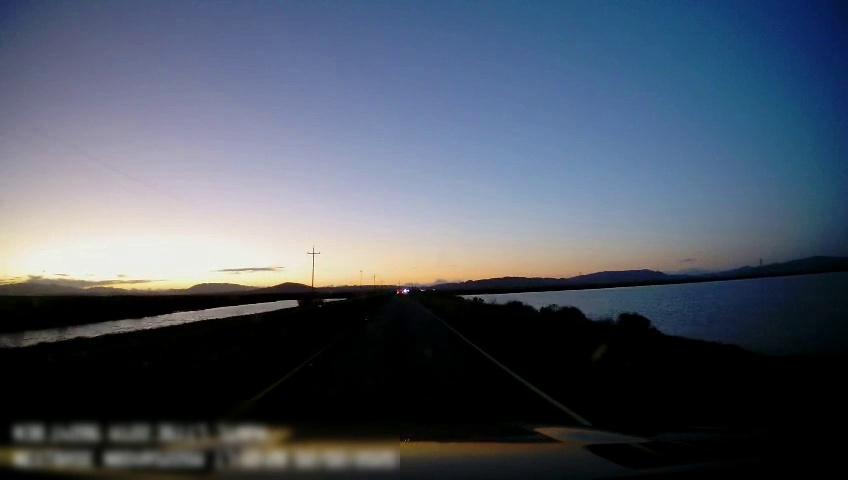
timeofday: Dusk/Dawn/Twilight
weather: Sunny
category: Drivable Space
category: Lanes | Current Lane
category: Lanes | Current Lane